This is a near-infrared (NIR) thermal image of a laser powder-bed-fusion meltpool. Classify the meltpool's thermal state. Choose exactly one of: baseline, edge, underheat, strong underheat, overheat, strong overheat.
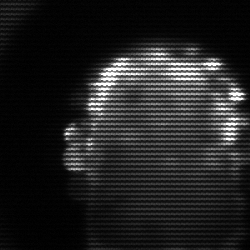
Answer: baseline